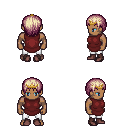
a pixel art fantasy rpg character, male body template, human, dark skin, maroon tunic, white pants, white blonde plain hairstyle, gold tiara, maroon shoes, four views (front, back, left, right), 2x2 character sprite sheet, small pixel art, hard edges, no anti-aliasing